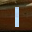
Label: 1